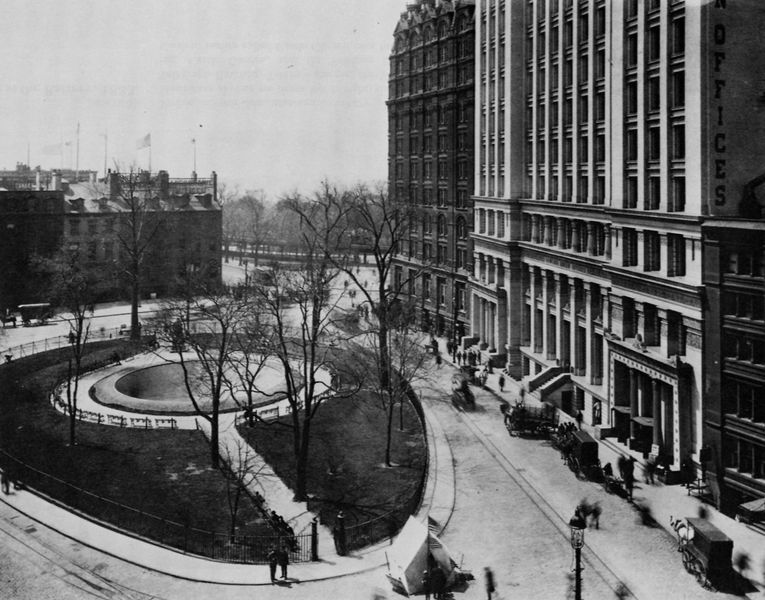
Titel: Bowling Grenn, New Yorks erster Park
Künstler: Amerikanischer Photograph
Schlagwörter: baum, himmel, bäume, menschen, stadt, äste, fenster, fussgänger, grau, lampe, laterne, licht, strasse, säule, säulen, gebäude, gras, haus, park, weg, wiese, leute, mensch, häuser, zweige, insel, brunnen, karren, pferde, garten, fahnen, fassade, fassaden, fahne, flagge, winter, amerika, kutsche, kutschen, beleuchtung, treppe, vorsprung, hotel, geländer, foto, fotografie, straßen, gehweg, sims, pferdekutschen, usa, spaziergänger, zelt, strassenlaterne, rondell, pferdewagen, stra enlaterne, hochhaus, hochhäuser, verkehrsinsel, new york, ssstrasse, stars and stripes